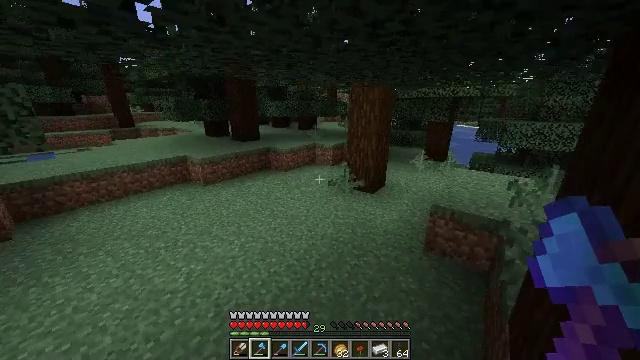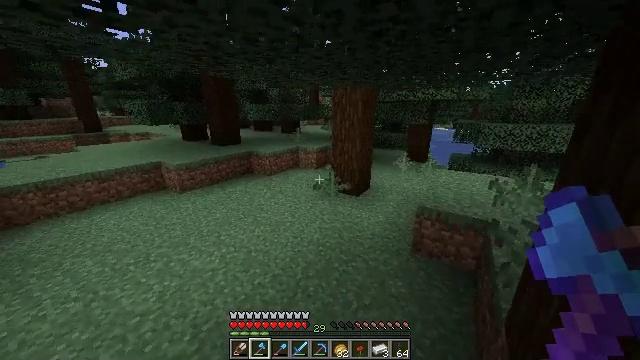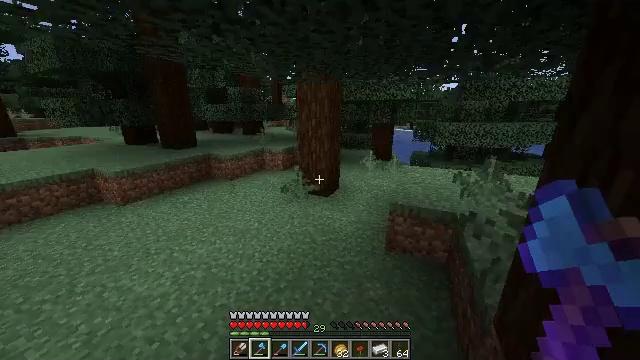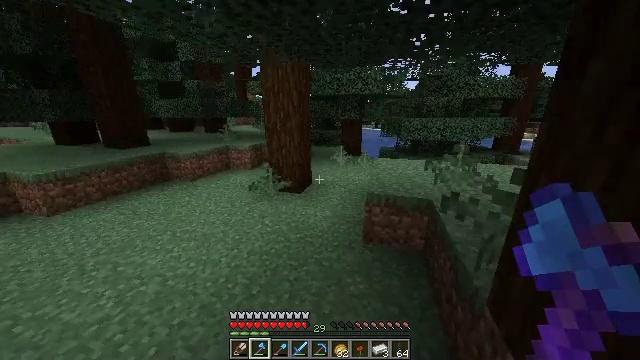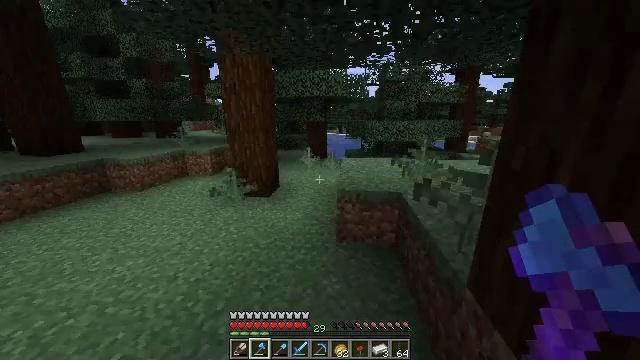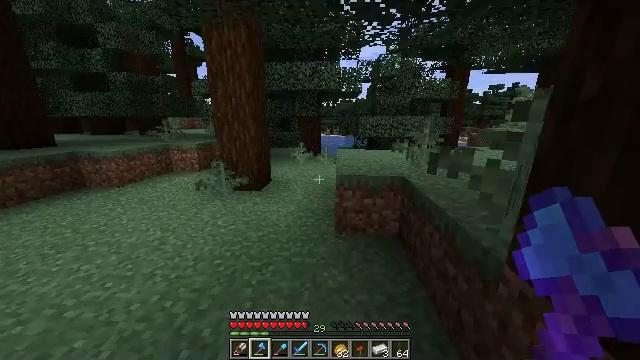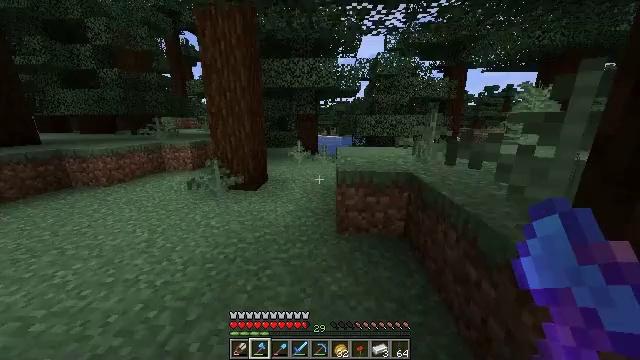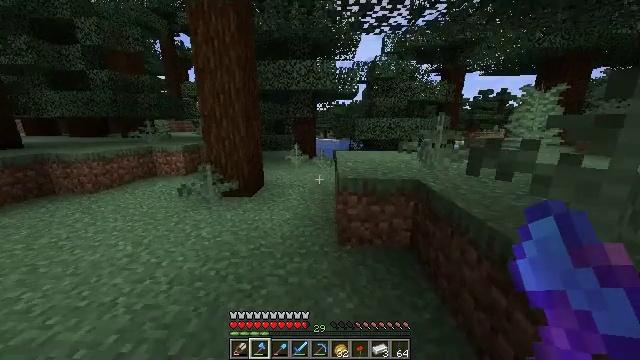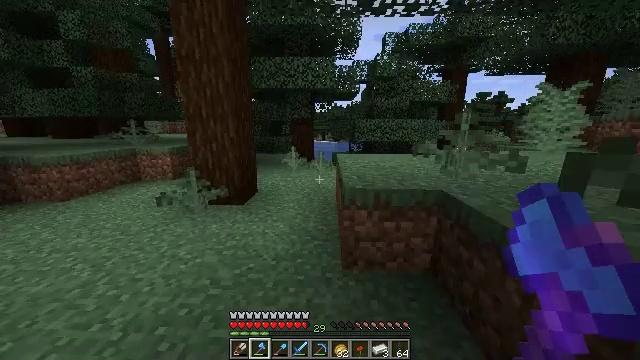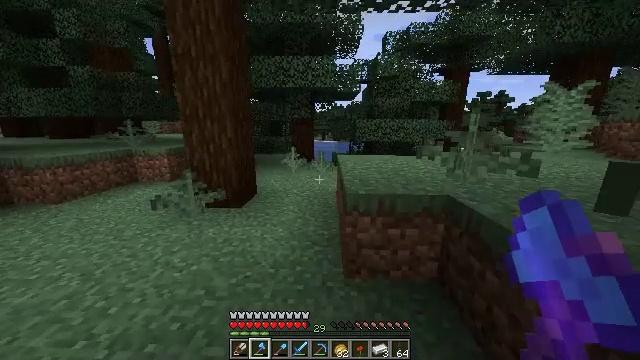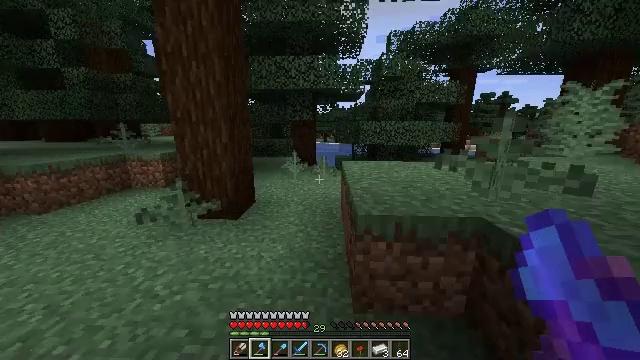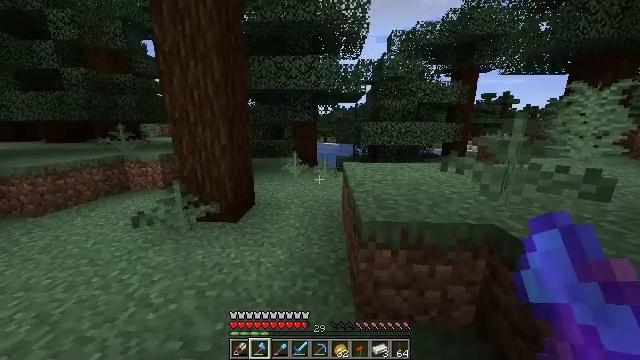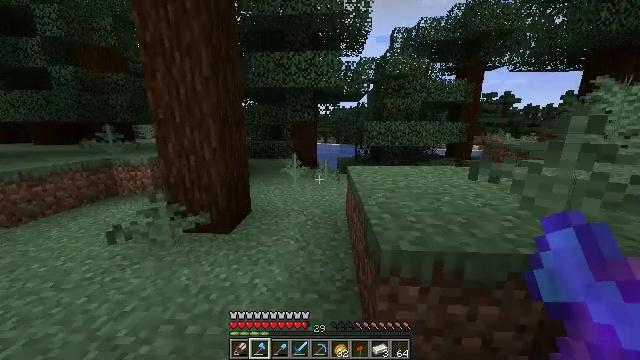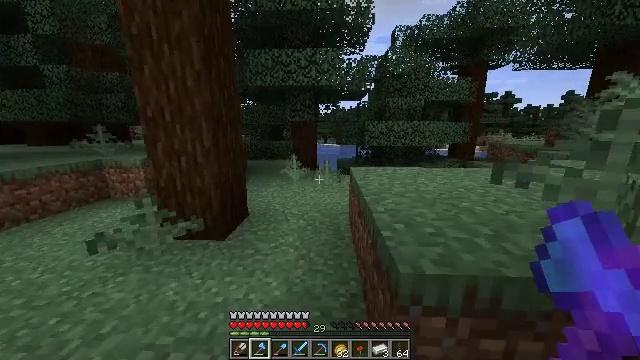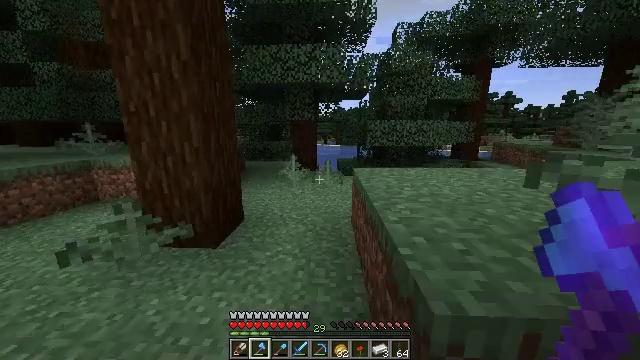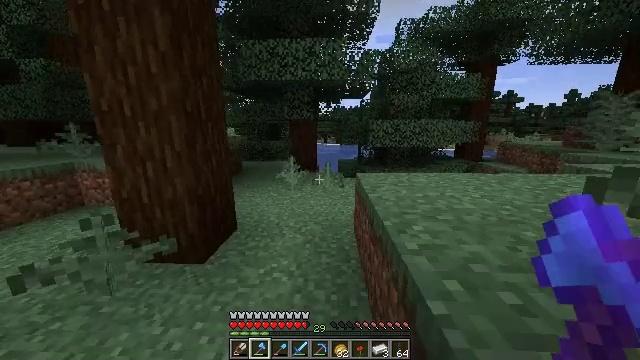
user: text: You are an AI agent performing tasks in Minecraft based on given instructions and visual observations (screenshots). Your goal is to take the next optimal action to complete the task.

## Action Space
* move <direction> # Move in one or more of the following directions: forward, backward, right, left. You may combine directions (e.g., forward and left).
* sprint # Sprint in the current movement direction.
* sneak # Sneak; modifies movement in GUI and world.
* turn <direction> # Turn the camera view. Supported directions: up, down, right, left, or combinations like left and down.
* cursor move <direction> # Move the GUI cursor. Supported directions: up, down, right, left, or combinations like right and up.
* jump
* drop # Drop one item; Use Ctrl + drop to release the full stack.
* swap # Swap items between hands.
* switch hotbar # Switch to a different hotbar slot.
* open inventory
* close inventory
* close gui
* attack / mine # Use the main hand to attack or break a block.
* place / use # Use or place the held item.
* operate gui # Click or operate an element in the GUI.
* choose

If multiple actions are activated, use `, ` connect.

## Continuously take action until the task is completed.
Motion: motion action
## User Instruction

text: Mine the sweet berry bush.
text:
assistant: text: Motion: move forward, turn right
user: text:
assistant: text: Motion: move forward, sprint, turn right
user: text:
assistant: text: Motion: move forward, sprint, turn right
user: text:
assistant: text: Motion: move forward, sprint, turn right and up
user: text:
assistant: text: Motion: move forward, sprint, turn right
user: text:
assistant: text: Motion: move forward
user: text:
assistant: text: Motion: move forward
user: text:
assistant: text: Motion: move forward, sprint
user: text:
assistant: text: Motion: move forward, sprint
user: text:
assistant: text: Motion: move forward, sprint
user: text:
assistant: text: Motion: move forward, sprint
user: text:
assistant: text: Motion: move forward
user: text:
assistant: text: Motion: move forward
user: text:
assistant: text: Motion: move forward
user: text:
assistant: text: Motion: move forward, sprint
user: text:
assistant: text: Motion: move forward, sprint
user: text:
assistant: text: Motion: move forward, sprint
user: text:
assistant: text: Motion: move forward
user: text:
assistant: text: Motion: move forward, turn right
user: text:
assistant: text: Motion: move forward, turn right
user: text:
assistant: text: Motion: move forward
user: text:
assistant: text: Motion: move forward, sprint
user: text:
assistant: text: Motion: move forward, sprint
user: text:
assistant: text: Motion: move forward, sprint
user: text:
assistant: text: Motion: move forward
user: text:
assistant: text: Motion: move forward, turn down
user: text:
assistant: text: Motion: move forward, turn down
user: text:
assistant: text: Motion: move forward, sprint
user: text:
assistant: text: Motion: move forward, sprint
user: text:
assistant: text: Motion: move forward, sprint